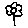
Label: flower